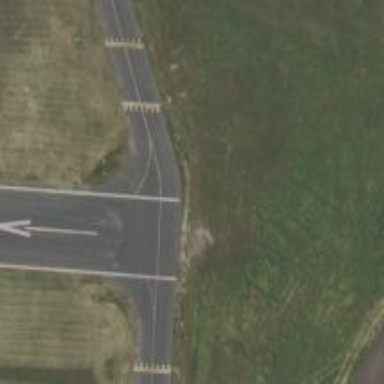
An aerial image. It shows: Displaced threshold on airport runway.